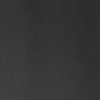
Label: not_dusty